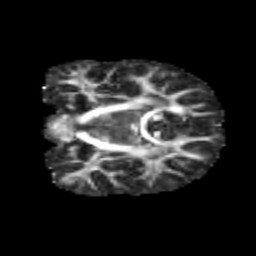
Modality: FA
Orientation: coronal
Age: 12
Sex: male
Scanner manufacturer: siemens
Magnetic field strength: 3 T
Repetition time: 3.8 s
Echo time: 0.07 s